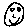
Label: smiley face